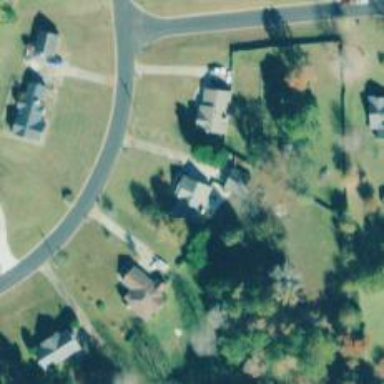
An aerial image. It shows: Simple and straightforward house.